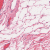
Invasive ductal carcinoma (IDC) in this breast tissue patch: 0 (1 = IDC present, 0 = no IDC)